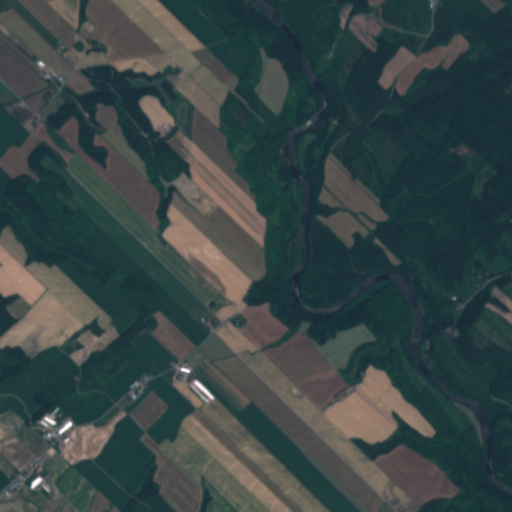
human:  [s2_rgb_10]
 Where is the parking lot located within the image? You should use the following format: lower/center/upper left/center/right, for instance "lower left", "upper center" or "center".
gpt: The parking lot is located in the upper center of the image.
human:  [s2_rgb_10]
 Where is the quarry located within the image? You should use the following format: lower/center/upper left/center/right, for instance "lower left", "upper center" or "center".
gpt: The quarry is located in the lower center of the image.
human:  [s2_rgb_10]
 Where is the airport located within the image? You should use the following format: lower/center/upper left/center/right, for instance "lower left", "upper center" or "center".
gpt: There is no airport in the image.